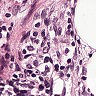
Metastatic tissue present: no